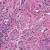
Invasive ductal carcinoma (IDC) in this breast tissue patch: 0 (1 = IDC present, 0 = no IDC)